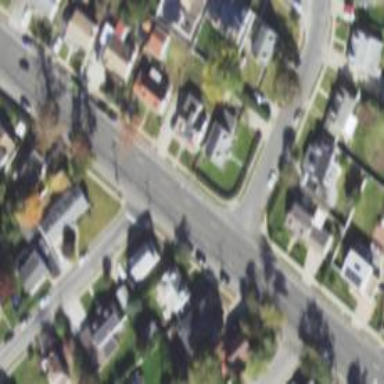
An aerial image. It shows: Unmarked road crossing.